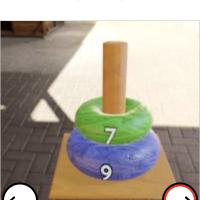
Task: sum
Answer: 16